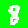
Digit: 8